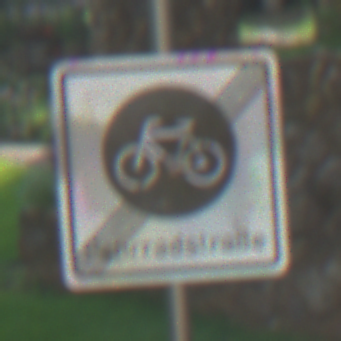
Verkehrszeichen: EndeFahrradstrasse
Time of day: MorningAfternoon
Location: Outdoor (Urban)
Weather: PartlyCloudy
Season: NotSpecified
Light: Natural